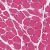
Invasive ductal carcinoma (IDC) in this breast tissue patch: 0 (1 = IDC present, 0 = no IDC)